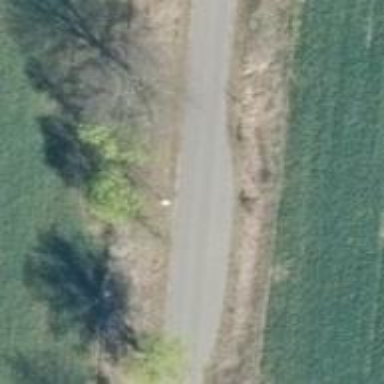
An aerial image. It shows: Passing place on the road.